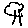
Label: tree